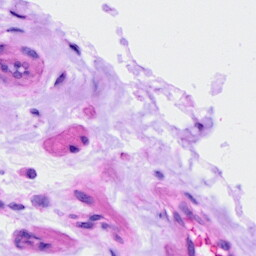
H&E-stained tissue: Ovarian